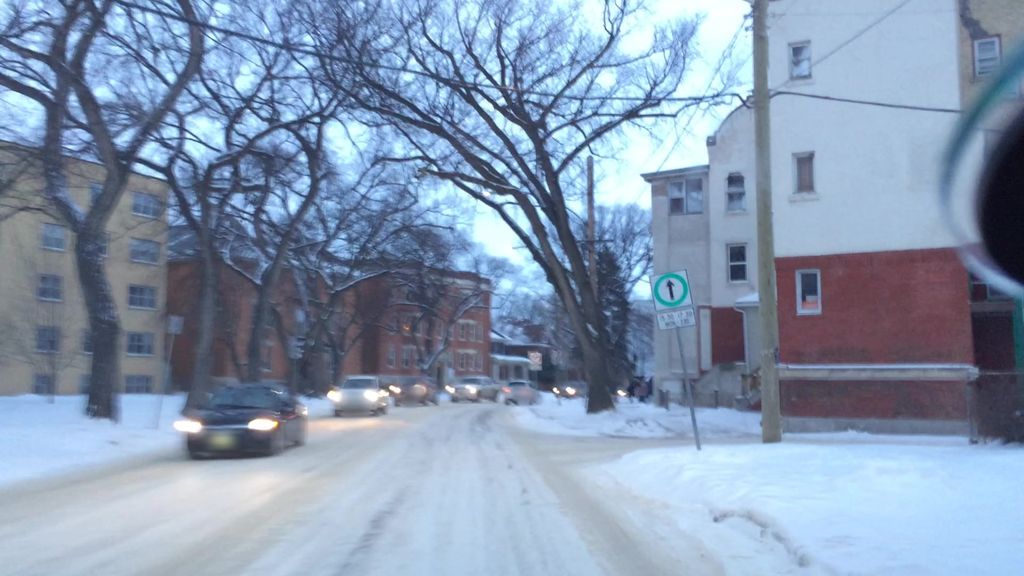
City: winnipeg